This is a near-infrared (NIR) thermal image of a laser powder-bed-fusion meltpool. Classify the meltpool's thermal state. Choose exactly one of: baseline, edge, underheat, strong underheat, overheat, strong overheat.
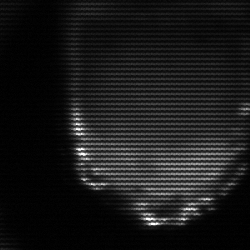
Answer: edge